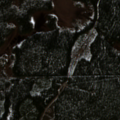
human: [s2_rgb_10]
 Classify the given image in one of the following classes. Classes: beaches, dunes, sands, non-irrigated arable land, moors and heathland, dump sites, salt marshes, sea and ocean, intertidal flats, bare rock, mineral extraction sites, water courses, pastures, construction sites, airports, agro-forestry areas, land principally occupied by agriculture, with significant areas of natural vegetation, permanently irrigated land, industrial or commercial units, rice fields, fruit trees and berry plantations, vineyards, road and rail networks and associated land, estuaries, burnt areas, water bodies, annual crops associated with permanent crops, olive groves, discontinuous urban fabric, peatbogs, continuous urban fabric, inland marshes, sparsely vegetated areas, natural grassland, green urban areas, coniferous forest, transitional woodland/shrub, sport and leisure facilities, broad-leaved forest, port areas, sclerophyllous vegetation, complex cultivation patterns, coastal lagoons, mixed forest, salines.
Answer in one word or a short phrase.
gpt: coniferous forest, transitional woodland/shrub